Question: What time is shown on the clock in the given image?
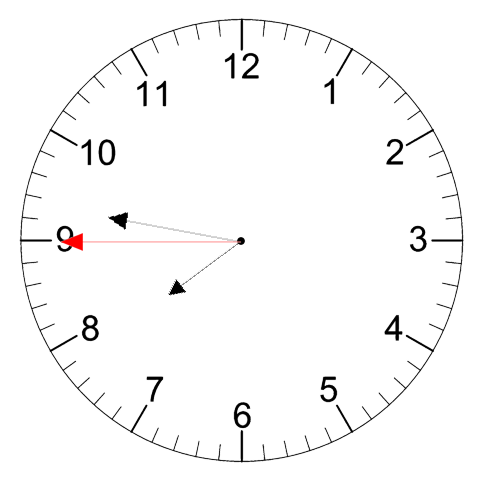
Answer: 07:46:45